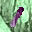
Label: 1